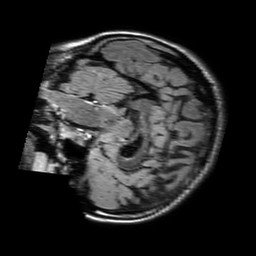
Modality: FLAIR
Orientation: sagittal
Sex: female
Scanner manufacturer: philips
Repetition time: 11 s
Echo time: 0.125 s